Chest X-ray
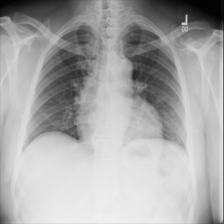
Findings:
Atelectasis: negative
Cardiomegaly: positive
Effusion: negative
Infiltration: negative
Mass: negative
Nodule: negative
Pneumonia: negative
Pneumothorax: negative
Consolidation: negative
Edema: negative
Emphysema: negative
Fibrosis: negative
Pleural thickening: negative
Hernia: negative